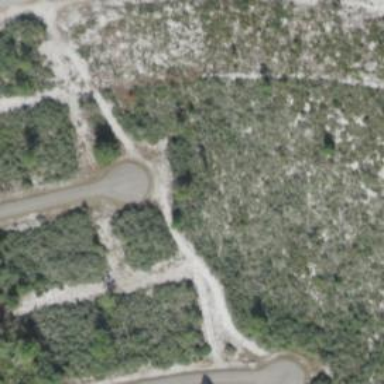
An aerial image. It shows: Turning circle on the road.